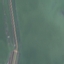
Label: SeaLake